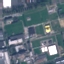
Land use / land cover class: Industrial